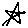
Label: star